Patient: sex M, age 64
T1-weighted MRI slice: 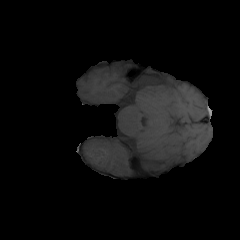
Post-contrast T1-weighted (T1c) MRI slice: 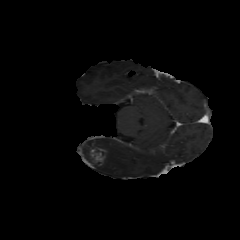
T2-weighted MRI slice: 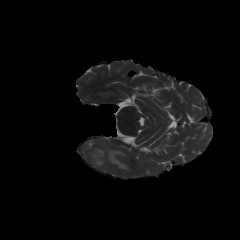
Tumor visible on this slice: yes
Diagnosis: Glioblastoma, IDH-wildtype
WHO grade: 4